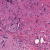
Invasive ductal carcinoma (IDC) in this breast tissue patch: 0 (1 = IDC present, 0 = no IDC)